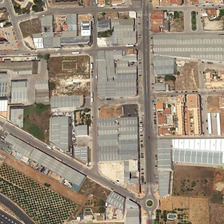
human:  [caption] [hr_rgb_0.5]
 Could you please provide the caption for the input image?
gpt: many buildings are in an industrial area .

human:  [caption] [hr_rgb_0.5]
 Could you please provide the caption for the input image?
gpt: many buildings are in an industrial area .

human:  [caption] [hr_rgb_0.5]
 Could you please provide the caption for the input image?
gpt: many buildings are in an industrial area .

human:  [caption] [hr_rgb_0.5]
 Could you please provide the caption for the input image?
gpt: many buildings are in an industrial area .

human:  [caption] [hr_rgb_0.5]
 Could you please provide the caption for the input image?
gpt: many buildings are in an industrial area .